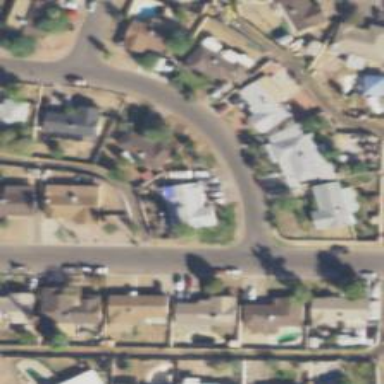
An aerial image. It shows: Alley classified as service road.